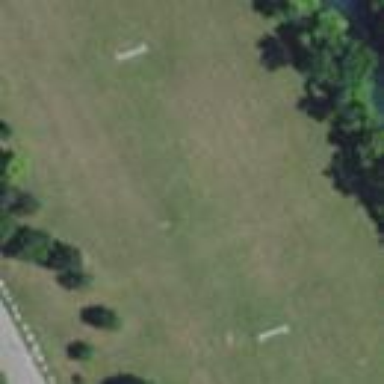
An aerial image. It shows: Soccer pitch for leisureland activities.